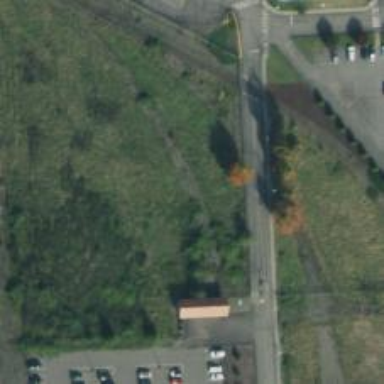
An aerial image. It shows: Abandoned railway.